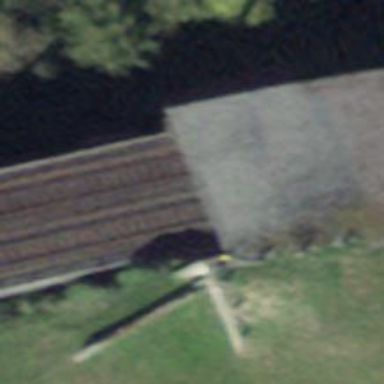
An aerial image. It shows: Single-track electrified railway with contact line.